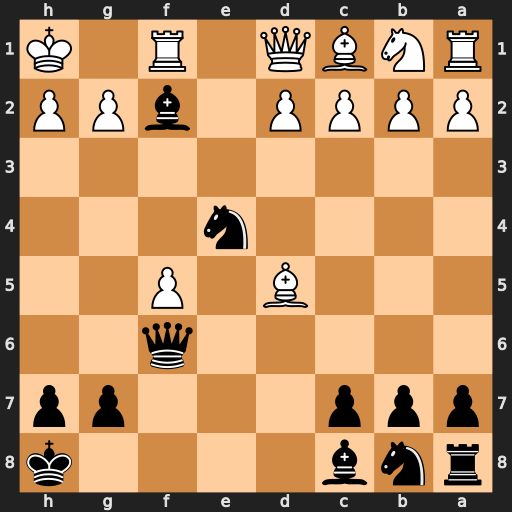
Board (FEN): rnb4k/ppp3pp/5q2/3B1P2/4n3/8/PPPP1bPP/RNBQ1R1K
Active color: b
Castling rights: -
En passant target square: -
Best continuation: Ng3+ hxg3 Qh6+ Qh5 Qxh5#